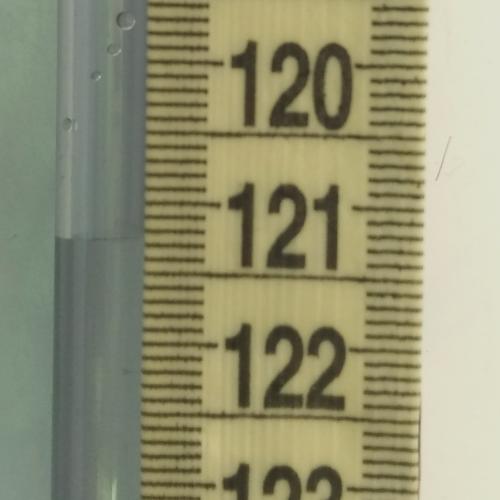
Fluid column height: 121.3 cm